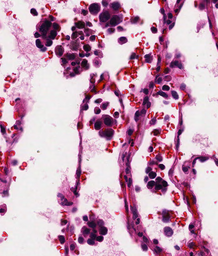
Tumor epithelial tissue: yes
Tumor-associated stroma tissue: yes
Normal tissue: no